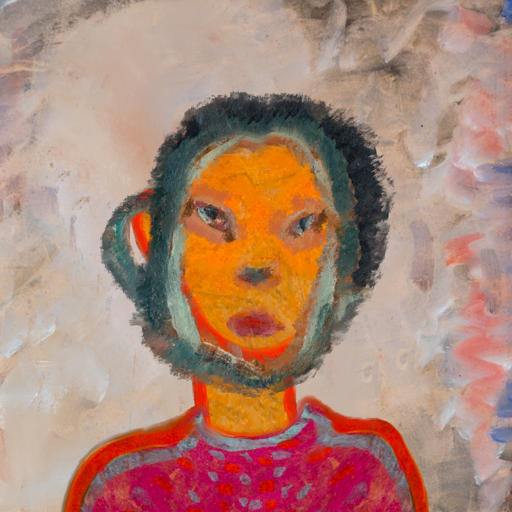
Background: Roy_Bahadur, Head And Neck Front: Sisters, Face Front: Boggyland, Bust: Sisters, Hair Front: Boggyland, Head Accessory: Blank, Second Necklace: Blank, Necklace: Blank, Baby: Blank